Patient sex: M
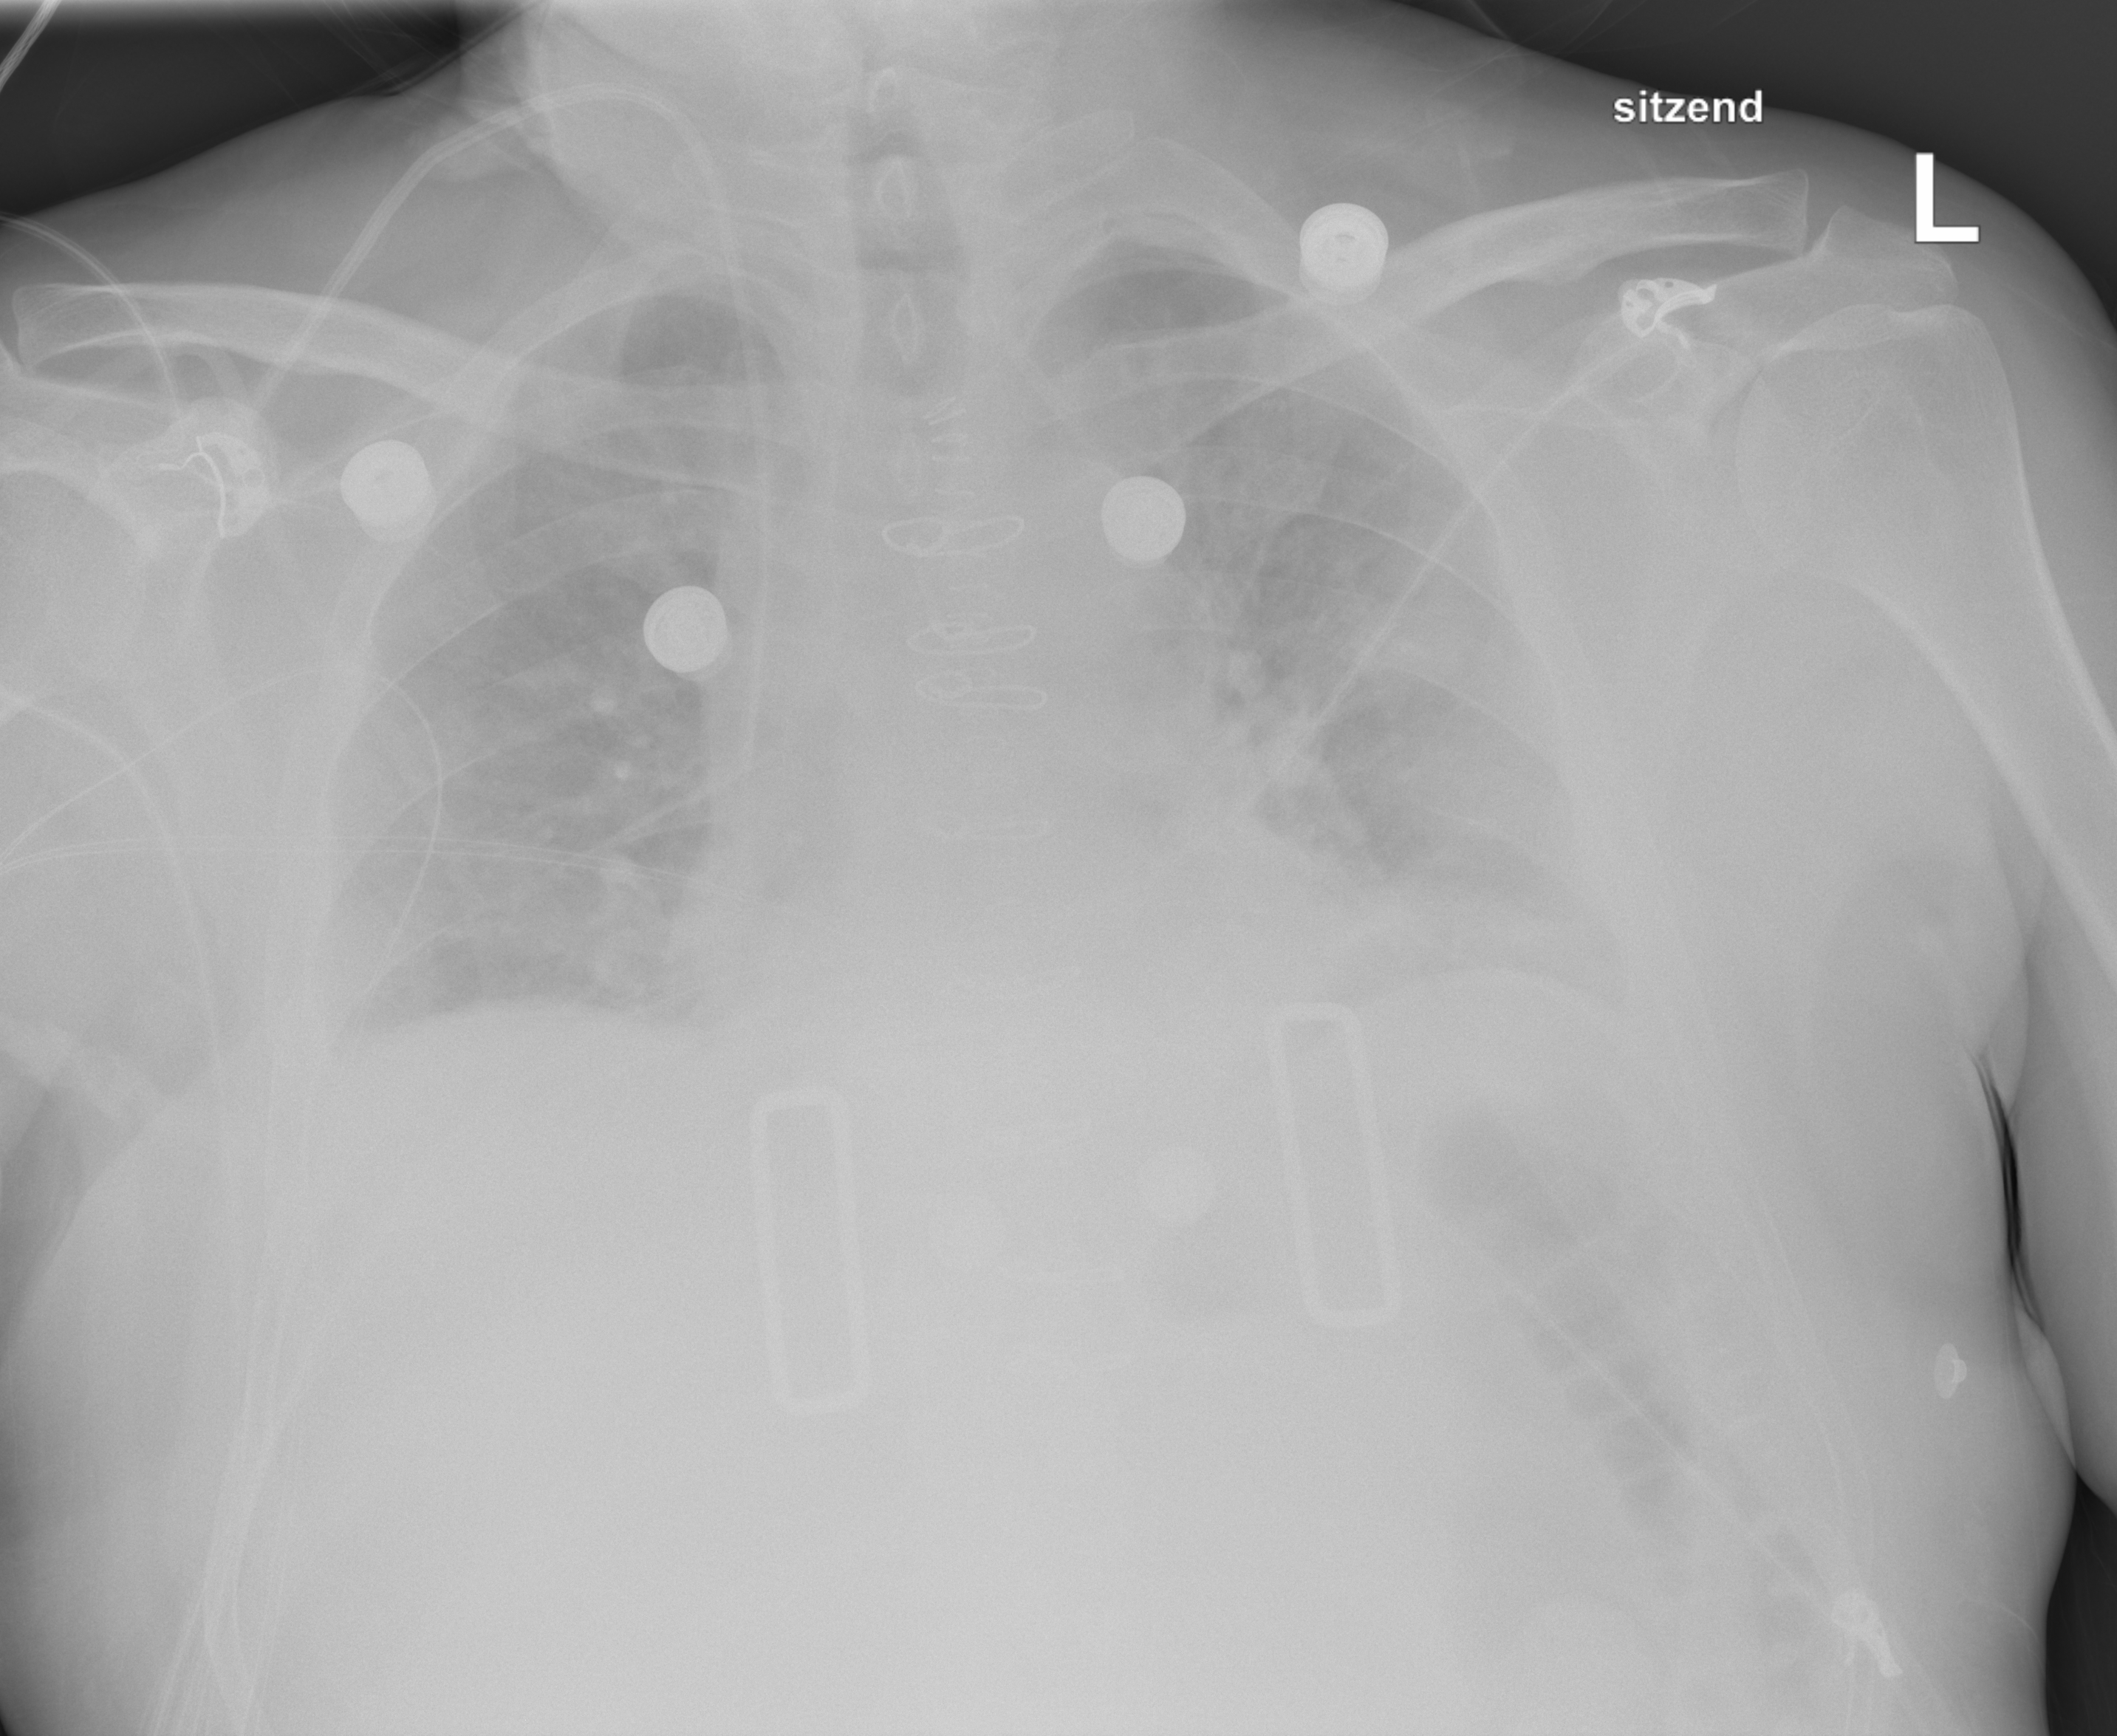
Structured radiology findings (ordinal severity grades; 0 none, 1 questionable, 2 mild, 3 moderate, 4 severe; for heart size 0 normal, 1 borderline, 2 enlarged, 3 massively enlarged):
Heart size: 0
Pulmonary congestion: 0
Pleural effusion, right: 2
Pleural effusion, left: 2
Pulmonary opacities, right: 0
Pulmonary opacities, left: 0
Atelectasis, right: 1
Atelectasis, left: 2